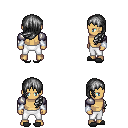
a pixel art fantasy rpg character, male body template, human, tanned skin, steel arm armor, white pants, gray left-swept hairstyle, white cloth bracers, gray slippers, four views (front, back, left, right), 2x2 character sprite sheet, small pixel art, hard edges, no anti-aliasing